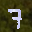
Label: 7